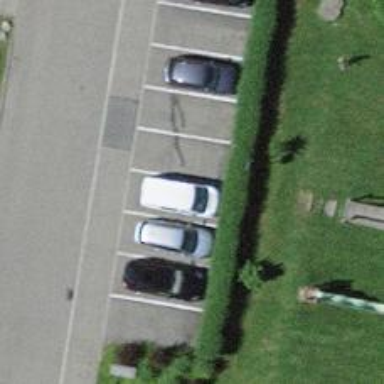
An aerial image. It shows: Parking area with surface.